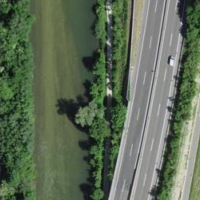
EUNIS habitat code: 57
Species observed at this site:
Iris graminea